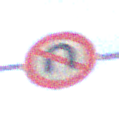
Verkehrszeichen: VerbotWenden
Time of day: MorningAfternoon
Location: Outdoor (RoadRail)
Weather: PartlyCloudy
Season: NotSpecified
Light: Natural